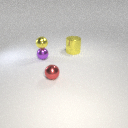
large yellow metal cylinder behind small purple metal sphere